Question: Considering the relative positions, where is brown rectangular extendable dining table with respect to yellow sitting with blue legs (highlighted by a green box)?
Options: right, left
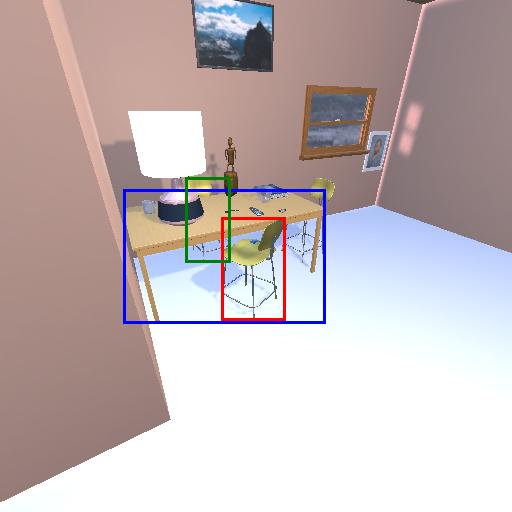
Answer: right